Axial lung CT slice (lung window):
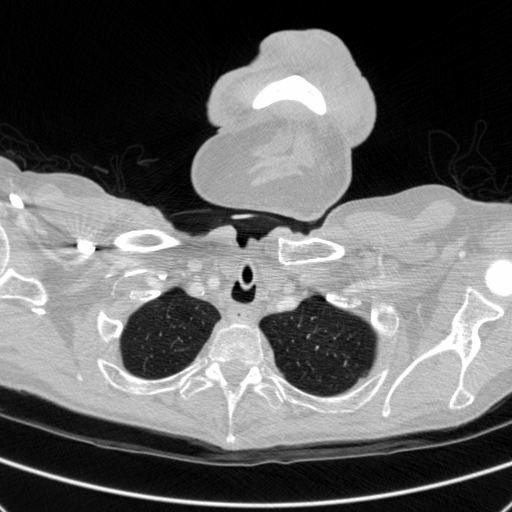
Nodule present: no